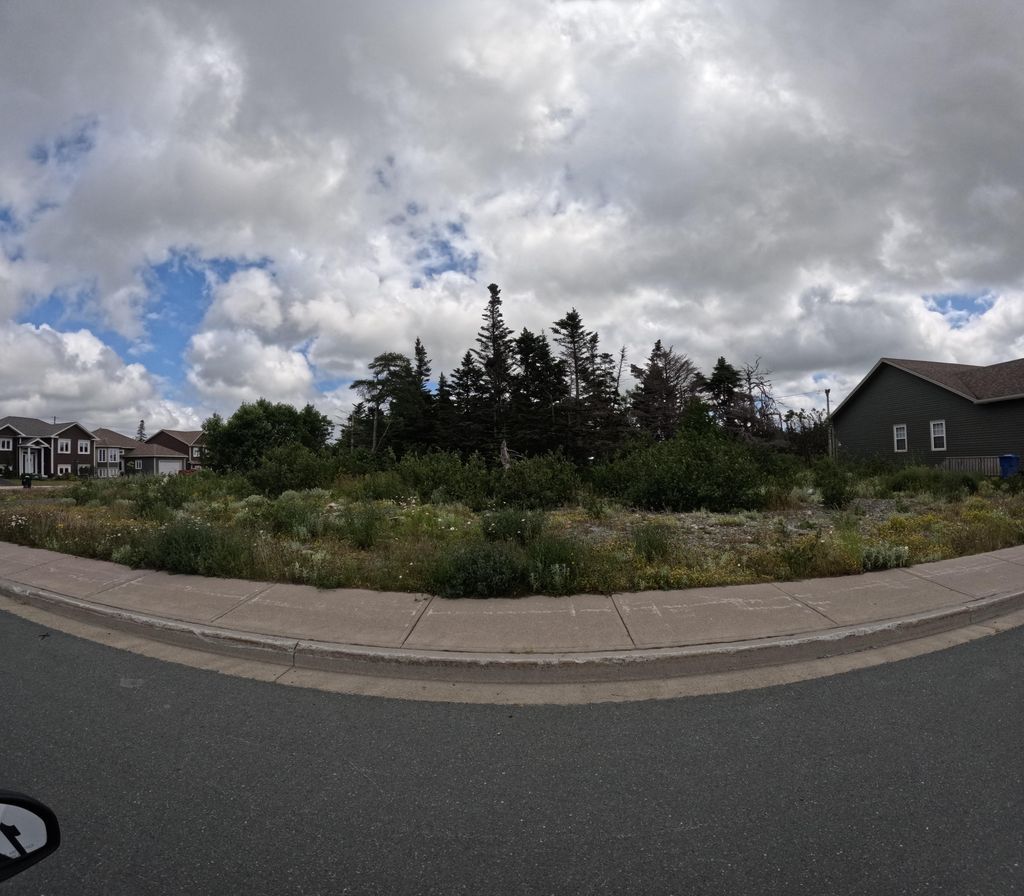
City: st_johns